Field crop: maize
Growth stage: 1
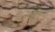
Species: lolium